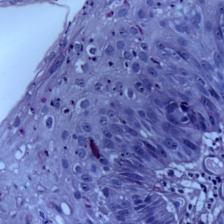
Diagnosis: OSCC